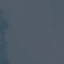
Land use / land cover: SeaLake